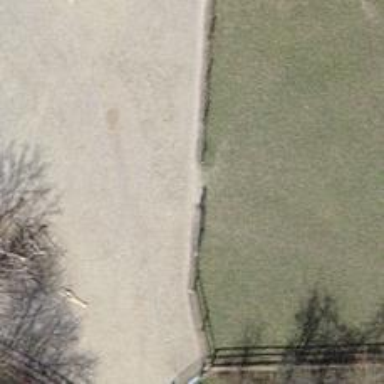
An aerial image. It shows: Gate.